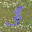
Label: 3